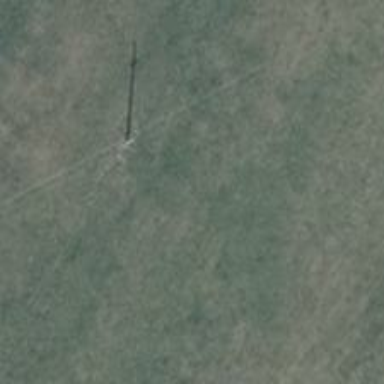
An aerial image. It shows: Power pole.